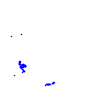
Particle: proton